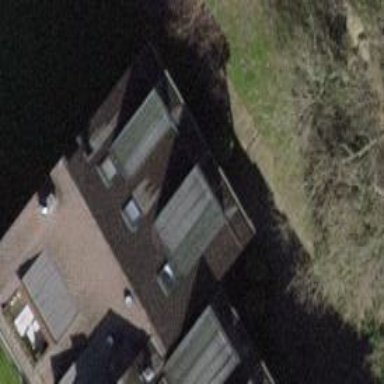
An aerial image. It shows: Gabled roof house.